Field crop: maize
Growth stage: 2
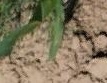
Species: maize